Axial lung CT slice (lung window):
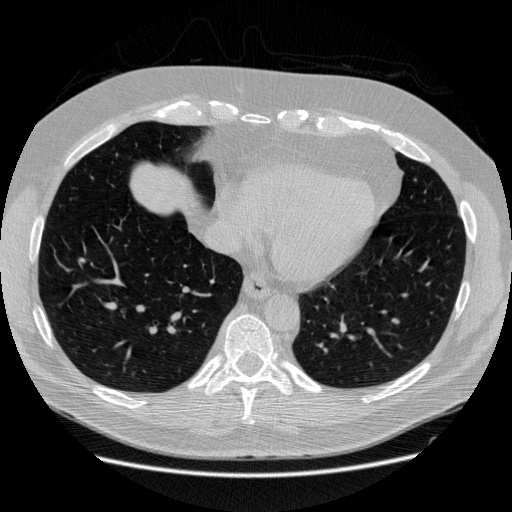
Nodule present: no